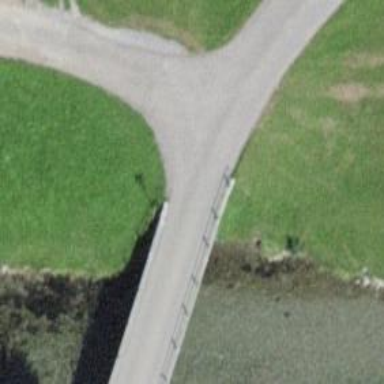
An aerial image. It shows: Residential road with bridge.